Question: I'm a junior rails developer. I meet a question now.
Here is the thing.
Every time I click a link to change web page, my browser load the resource files, and never release.
e.g.

I hope every time I click a link, the resources don't load every time.
Hope someone can help me. Thanks very much!!
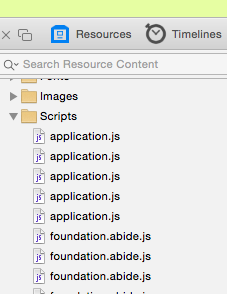
Answer: Seems like you added 'javascript_include_tag :application' to the 'body' tag instead of 'head'.
So Turbolinks fetch it again on every request.